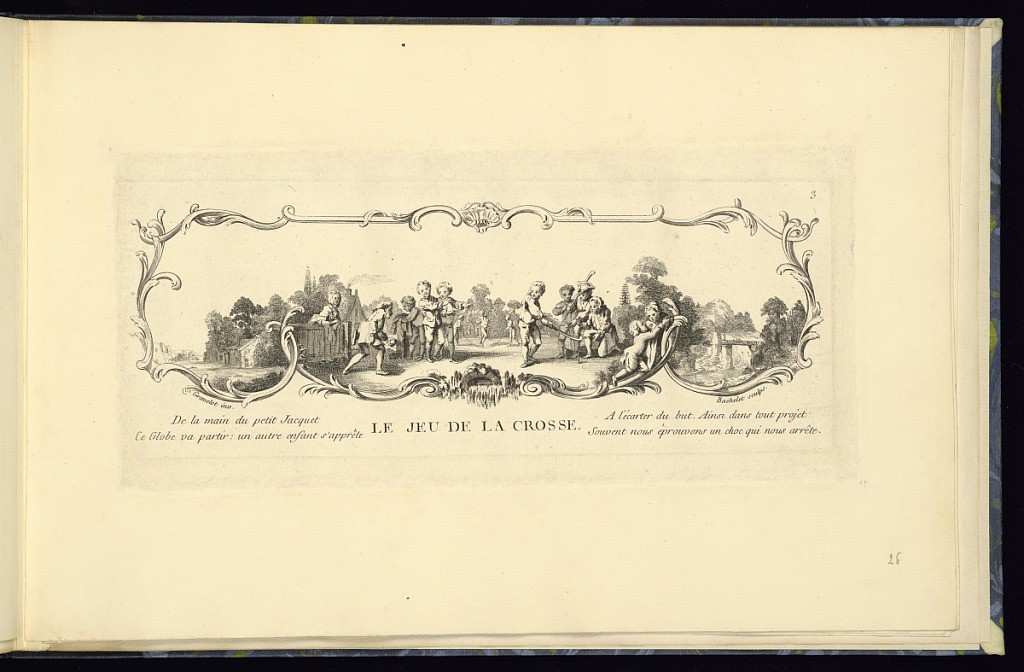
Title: LE JEU DE LA CROSSE
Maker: Jacques Bacheley, French, 1712 – 1781
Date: mid- 18th century
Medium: etching on paper
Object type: Print
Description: Third plate from a series of four children's scenes, framed within decorative rococo cartouches, with verses lettered below. A group of boys play lacrosse in a landscape with a girl watching to the left. Children play jump rope in the background. A group of houses to the left and a bridge in the background to the right. The title is lettered below the cartouche and the plate is signed and numbered.